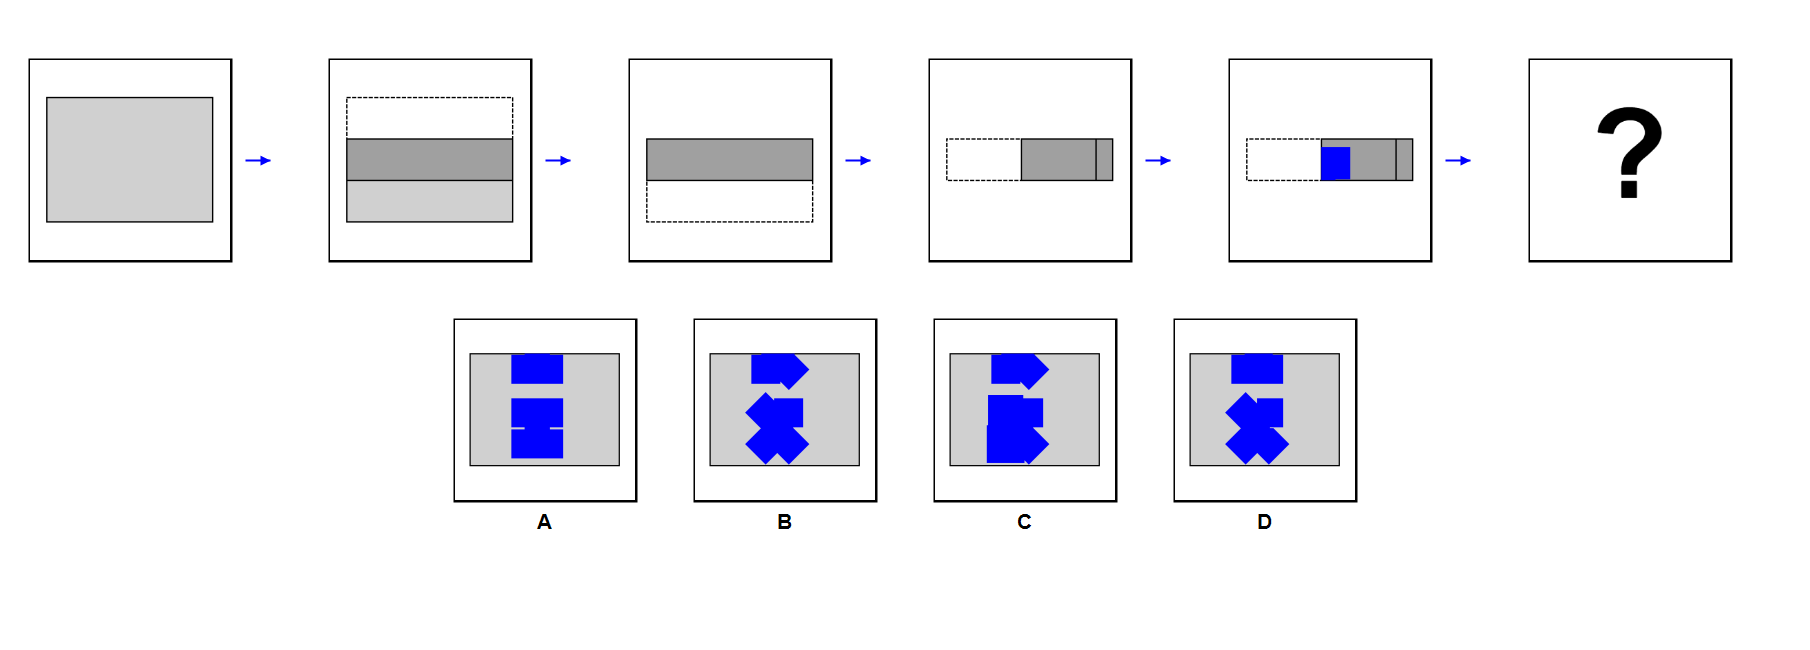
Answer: A